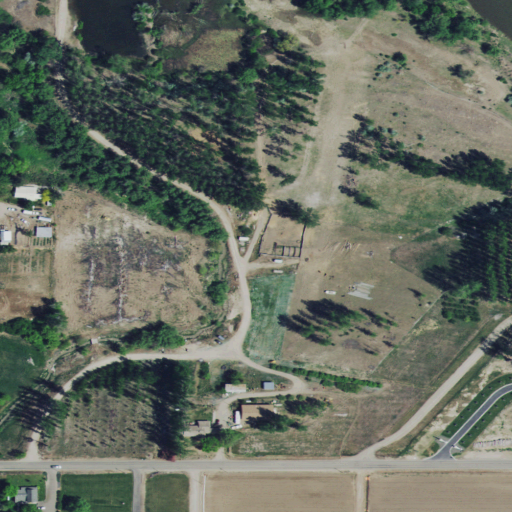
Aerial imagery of valley in Idaho named Sand Hollow containing cultivated crops, open development, herbaceous wetlands, low intensity development, open water, evergreen forest, and woody wetlands